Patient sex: M
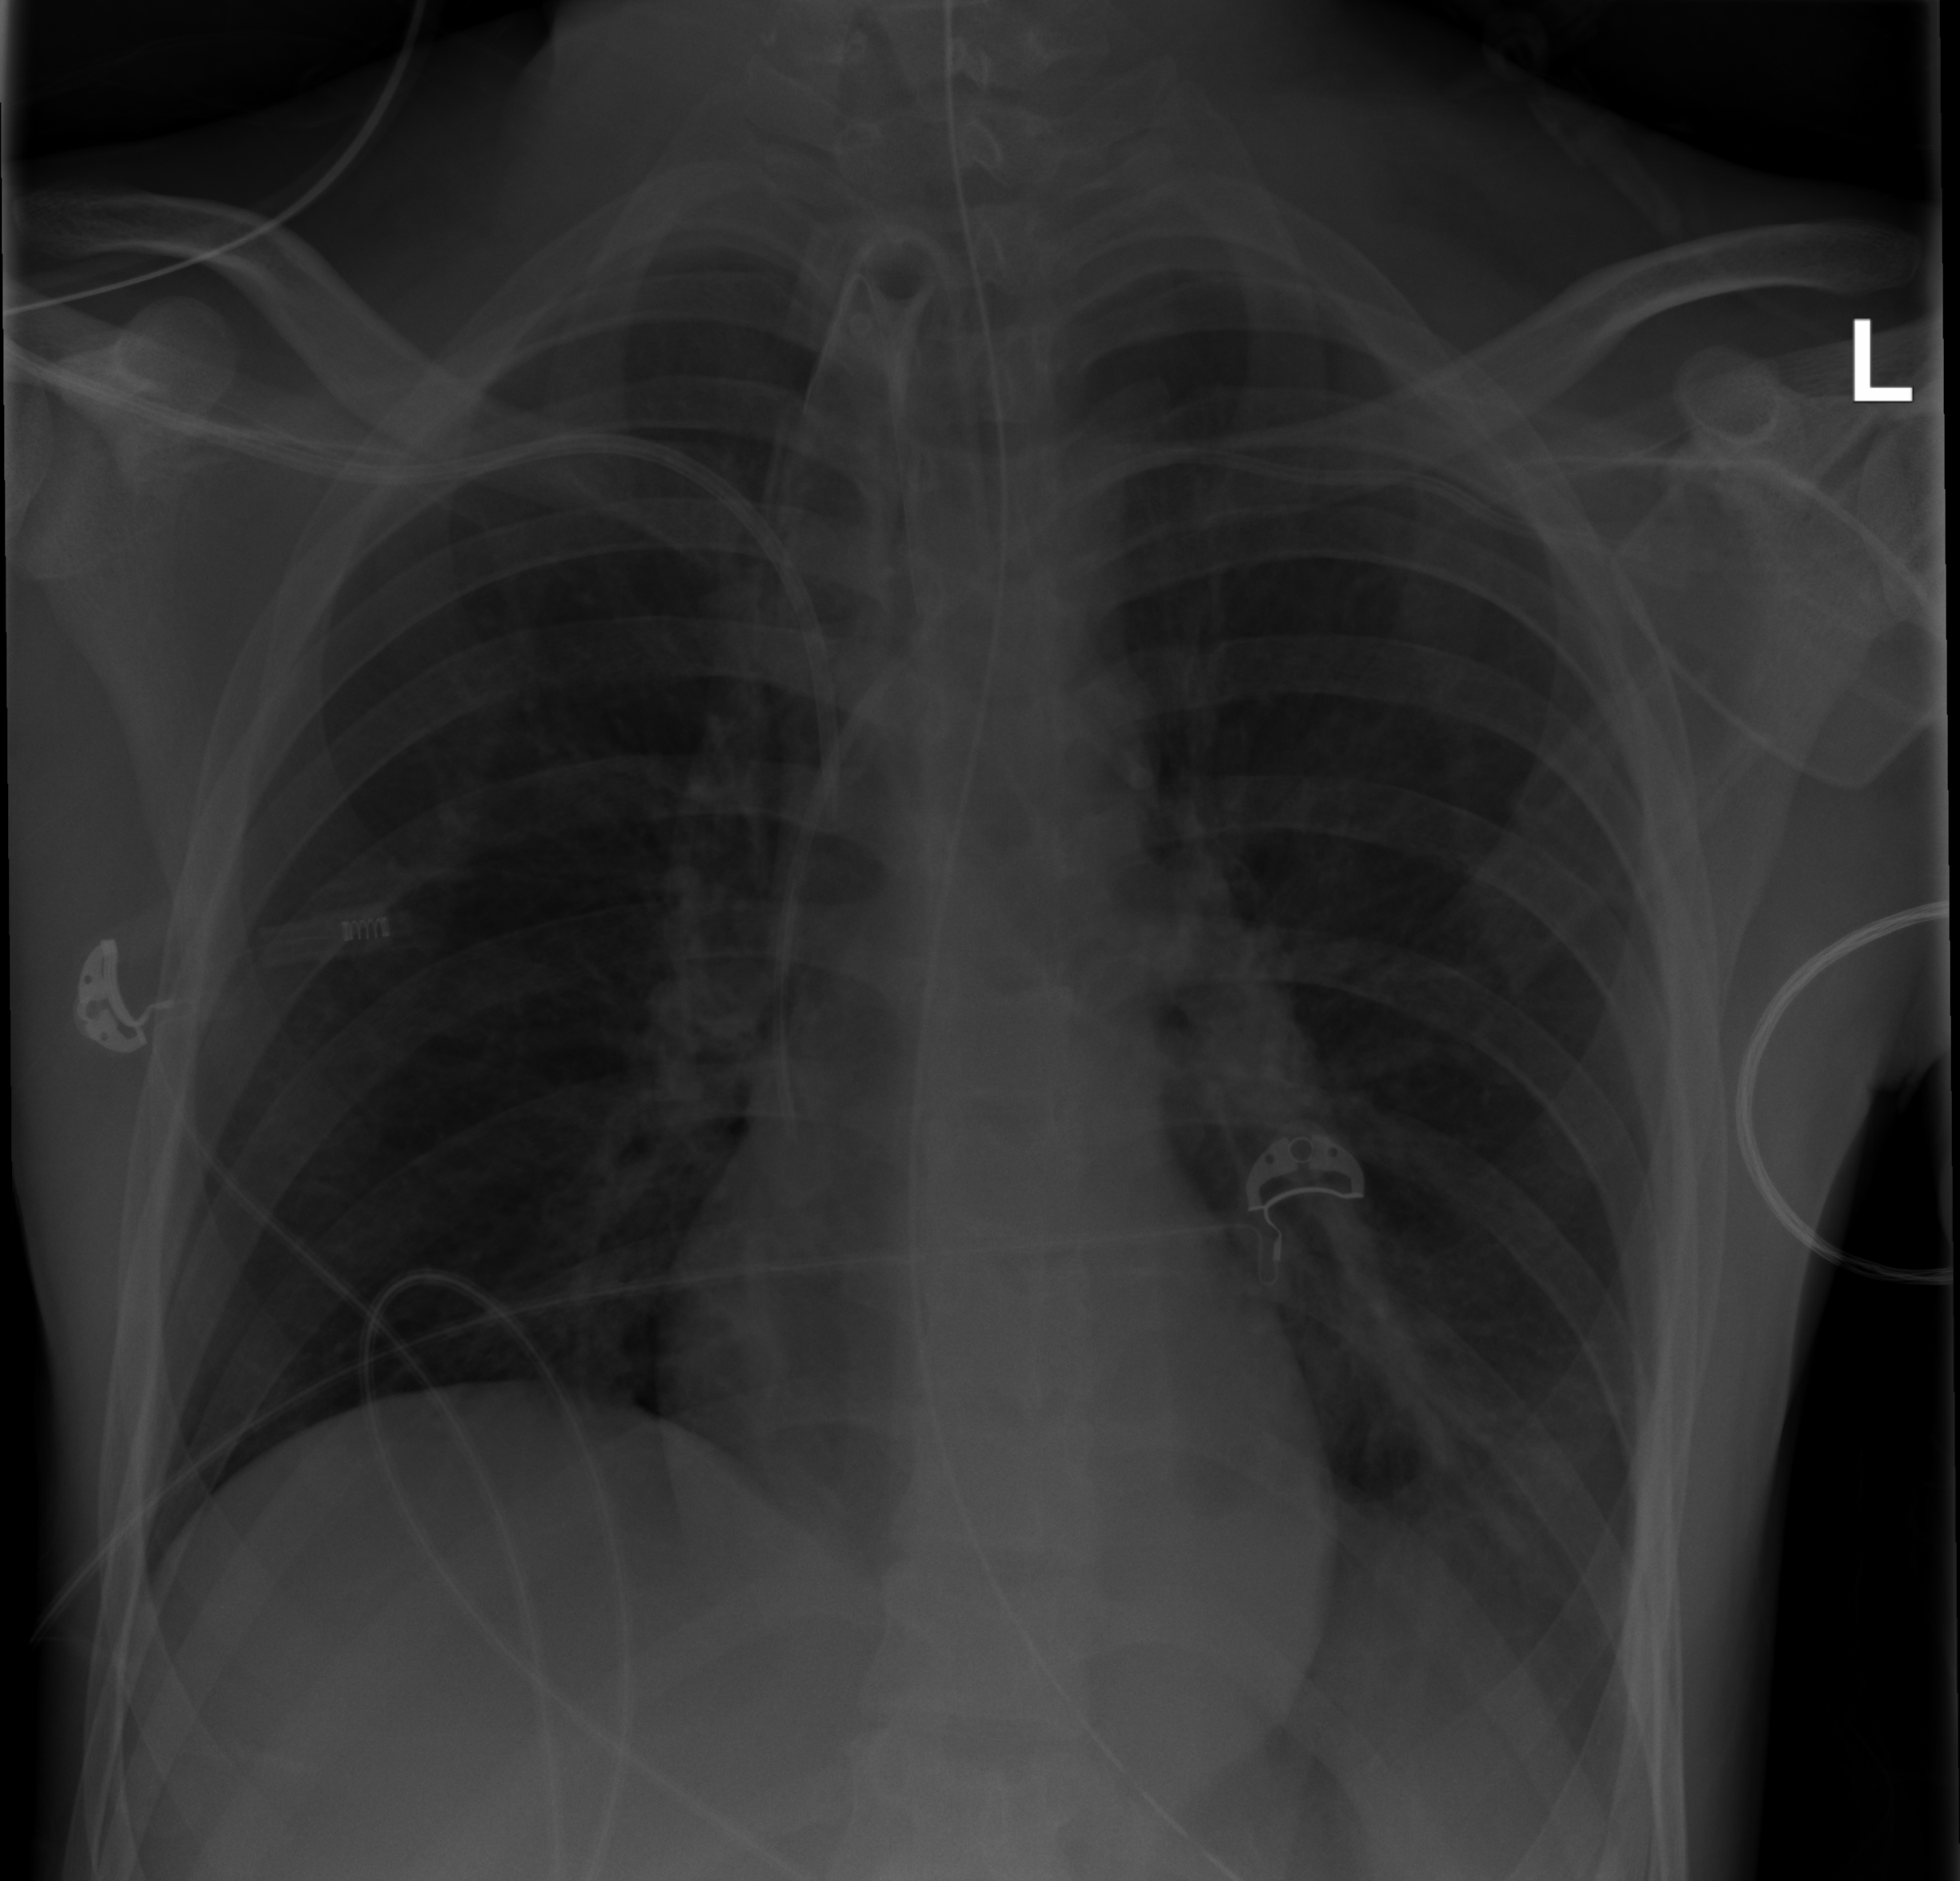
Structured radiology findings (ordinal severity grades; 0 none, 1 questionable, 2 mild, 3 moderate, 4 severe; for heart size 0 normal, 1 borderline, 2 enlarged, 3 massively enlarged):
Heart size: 0
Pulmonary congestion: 0
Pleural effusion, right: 0
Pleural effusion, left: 2
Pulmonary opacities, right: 0
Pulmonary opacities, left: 0
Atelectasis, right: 0
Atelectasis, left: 2